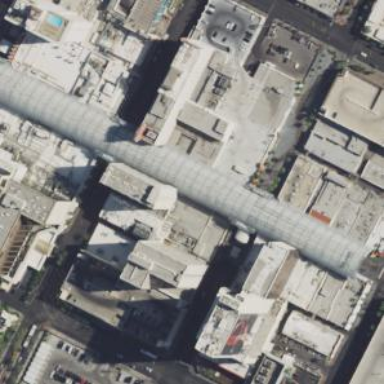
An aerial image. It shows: Building that serves as casino.